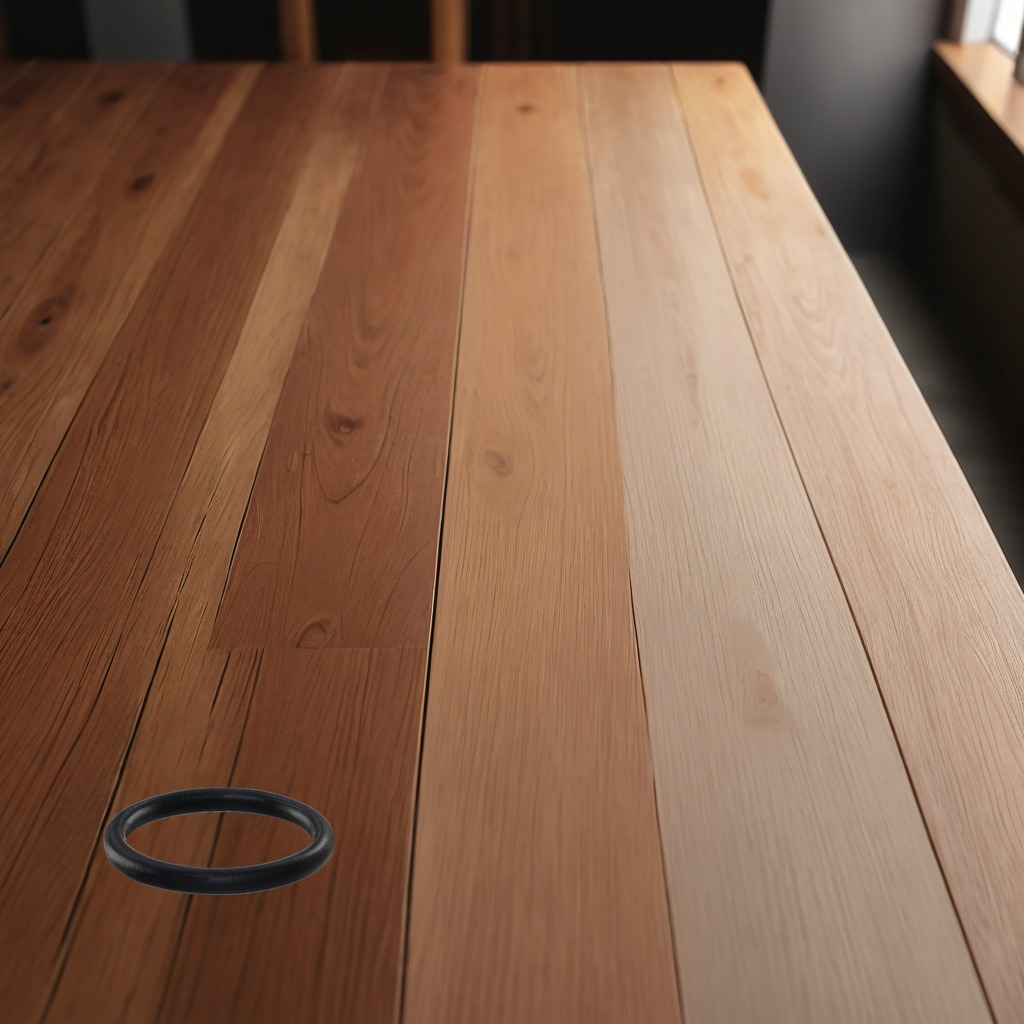
A rubber O-ring is lying on a wooden table in a carpentry studio rich wood textures side lighting.